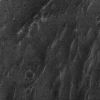
Atmospheric dust classification: not_dusty